Question:
I have a MySQL query as follows:
'''
SELECT KeywordText, SUM(Frequency) AS Frequency FROM Keyword, Keyword_Polling_Frequency_Index
WHERE Keyword.KeywordText
IN ('deal', 'obama' and other keywords...)
AND RSSFeedNo IN (106, 107 and other RSS feeds)
AND PollingDateTime
BETWEEN '2011-10-28 13:00:00' AND '2011-10-28 13:59:00'
AND Keyword.KeywordNo = Keyword_Polling_Frequency_Index.KeywordNo
GROUP BY Keyword.KeywordText
ORDER BY Keyword.KeywordText ASC
'''
The query is used by an hourly batch program which involves two tables and is meant to get the frequencies of a list of keywords from a list of RSS feeds for a given hour. The Keyword_Polling_Frequency_Index table has a composite primary key of KeywordNo, RSSFeedNo and PollingDateTime. The query joins this table to the Keyword table which contains the KeywordText. column keywordText has a MySQL MyISAM full text index.
In testing this was found to perform satisfactorily but has now started running very slowly and affects the interactive speed of pages of the application. When I check the MySQL logs, I find that MySQL is creating temporary tables.
So, my question is, given that this query has to handle dozens of keywords in dozens of RSS feeds to calculate the frequencies, can anyone suggest an optimisation?
I have thought of breaking the query up by keyword but am not convinced of the practicality of this.
Can anyone help?
I am using MySQL Community Edition 5.X and an EXTENDED EXPLAIN of a version of this query is shown above.
SQL for the tables is as follows:
'''
CREATE TABLE 'keyword' (
'KeywordNo' int(10) unsigned NOT NULL AUTO_INCREMENT,
'KeywordText' varchar(64) NOT NULL,
'UserOriginated' enum('TRUE','FALSE') NOT NULL,
'Active' enum('TRUE','FALSE') NOT NULL,
'UserNo' varchar(50) NOT NULL,
'StopWord' enum('TRUE','FALSE') NOT NULL,
'CreatedDate' date NOT NULL,
'CreatedTime' time NOT NULL,
PRIMARY KEY ('KeywordNo'),
FULLTEXT KEY 'KEYWORDTEXT' ('KeywordText')
) ENGINE=MyISAM AUTO_INCREMENT=44047 DEFAULT CHARSET=latin1$$
CREATE TABLE 'keyword_polling_frequency_index' (
'KeywordNo' int(10) unsigned NOT NULL,
'RSSFeedNo' int(10) unsigned NOT NULL,
'PollingDateTime' timestamp NOT NULL DEFAULT CURRENT_TIMESTAMP ON UPDATE CURRENT_TIMESTAMP,
'Frequency' int(10) NOT NULL,
'Active' enum('TRUE','FALSE') NOT NULL,
'UserNo' varchar(50) NOT NULL,
PRIMARY KEY ('KeywordNo','RSSFeedNo','PollingDateTime'),
KEY 'FK_keyword_polling_frequency_index_1' ('UserNo'),
CONSTRAINT 'FK_keyword_polling_frequency_index_1' FOREIGN KEY ('UserNo') REFERENCES 'user' ('UserNo') ON DELETE CASCADE ON UPDATE CASCADE
) ENGINE=InnoDB DEFAULT CHARSET=latin1$$
'''
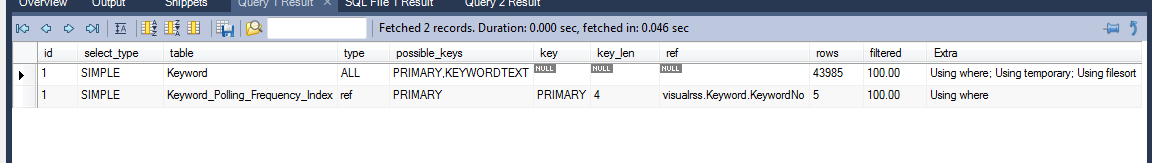
Answer: As mentioned previously, add an index to the PollingDateTime field in the order mentioned as well. This is my suggestion:
'''
SELECT
K.KeywordText,
SUM(F.Frequency) AS Frequency
FROM
Keyword K, Keyword_Polling_Frequency_Index F
WHERE
EXISTS
(
SELECT 1
FROM Keyword K1
WHERE
MATCH K1.KeywordText AGAINST ('deal obama "another keyword" yetanother' IN BOOLEAN MODE)
AND K1.KeywordNo = K.KeywordNo
)
AND K.KeywordNo = F.KeywordNo
AND F.PollingDateTime BETWEEN '2011-10-28 13:00:00' AND '2011-10-28 13:59:00'
AND F.RSSFeedNo IN (106, 107, 110)
GROUP BY K.KeywordText
ORDER BY K.KeywordText ASC
'''
This will probably reduce the number of records for the comparison (SQL inside-out parsing) instead of directly matching two tables (N x N).